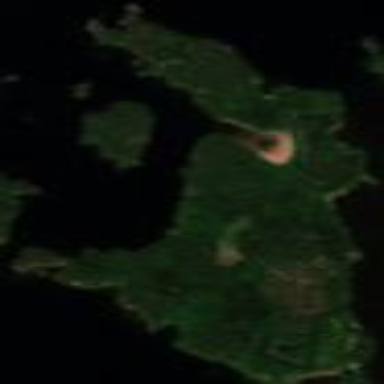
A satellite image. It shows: Island covered with mixed woodland.